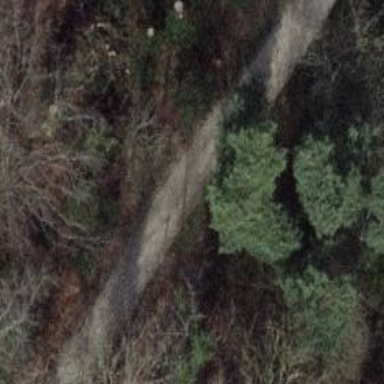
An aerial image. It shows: Path with fine gravel surface and sidewalk.